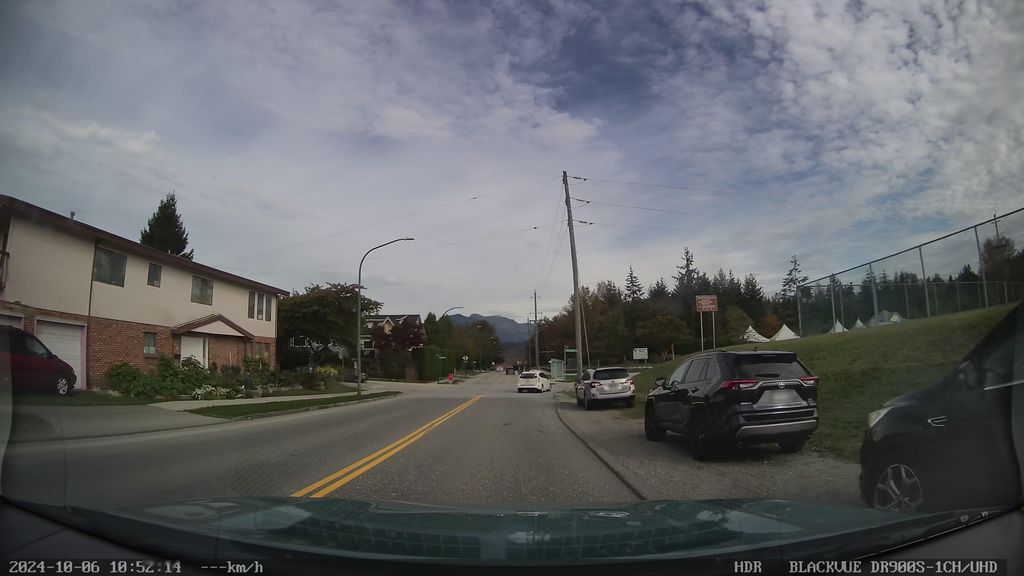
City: vancouver